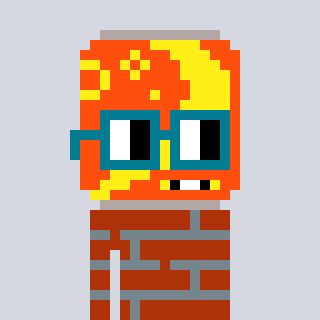
a pixel art character with square dark green glasses, a pop-shaped head and a hotbrown-colored body on a cool background